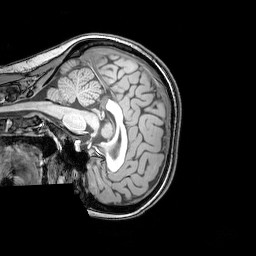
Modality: T1w
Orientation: sagittal
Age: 25
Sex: female
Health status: healthy
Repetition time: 0.081 s
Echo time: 0.037 s